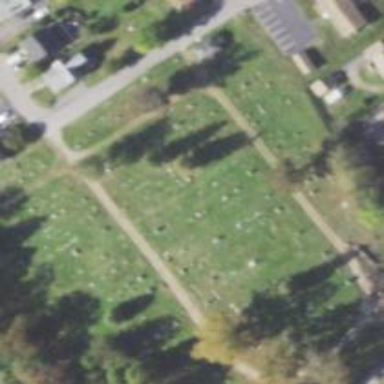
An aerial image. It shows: Cemetery.